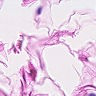
Metastatic tissue present: no